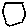
Label: hexagon